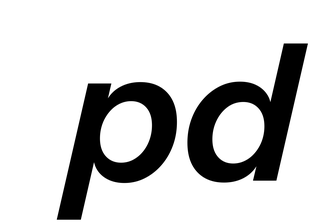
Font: InstrumentSans-Italic_SemiBold_Italic